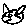
Label: cat